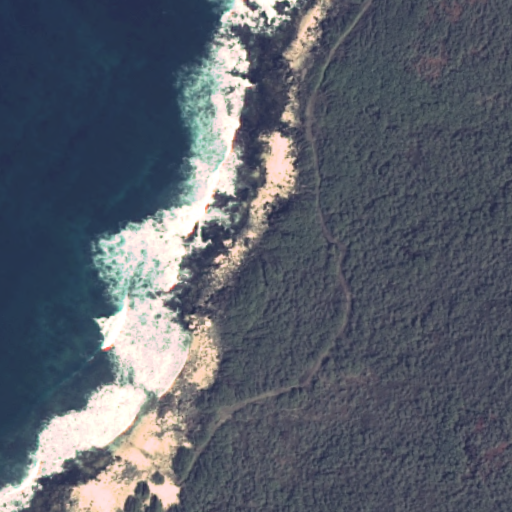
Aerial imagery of beach in Hawaii named Sam Wights Beach containing only unknown